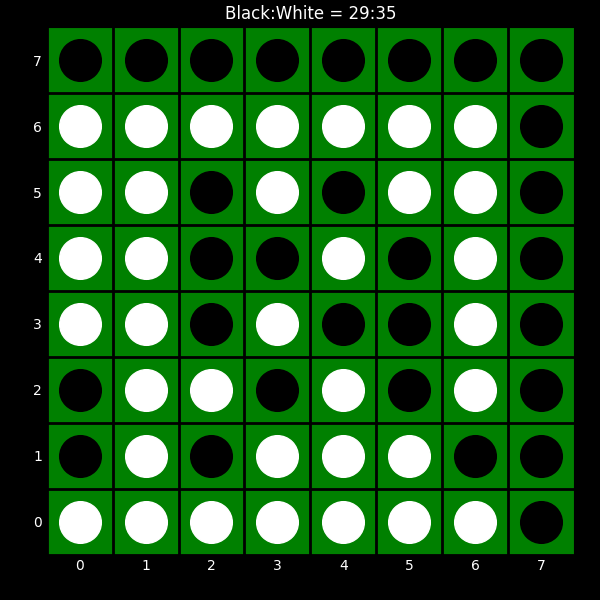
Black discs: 29
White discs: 35